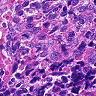
Metastatic tissue present: no